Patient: sex M, age 64
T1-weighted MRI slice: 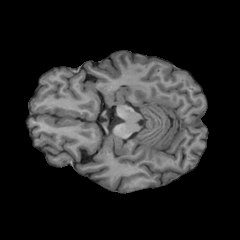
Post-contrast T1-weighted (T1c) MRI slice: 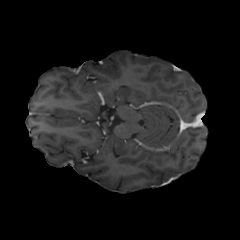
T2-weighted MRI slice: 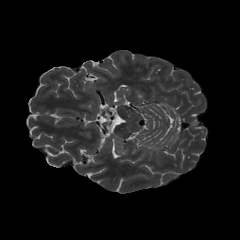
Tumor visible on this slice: no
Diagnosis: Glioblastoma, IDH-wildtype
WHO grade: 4